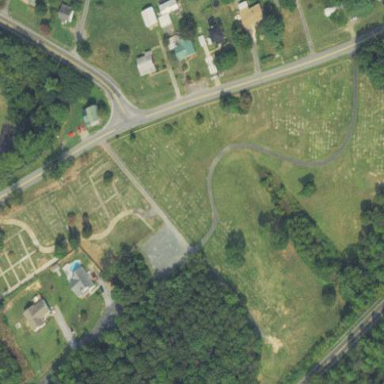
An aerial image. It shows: Cemetery.